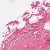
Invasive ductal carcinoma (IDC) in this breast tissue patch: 0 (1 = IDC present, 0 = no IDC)